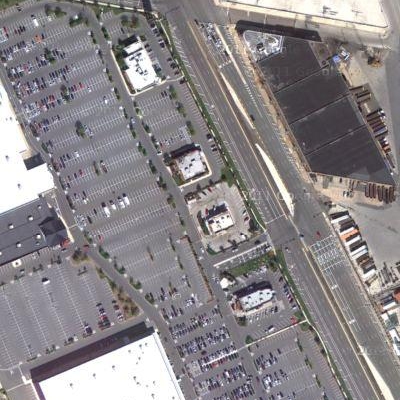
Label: gParking